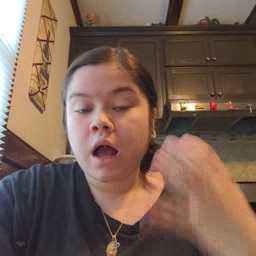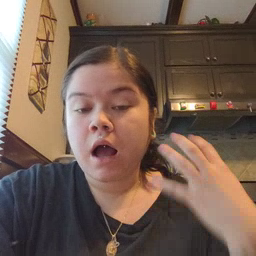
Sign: sticky